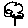
Label: flower